Aerial crown-view tile of a tropical tree (Barro Colorado Island, Panama), acquired 20241014:
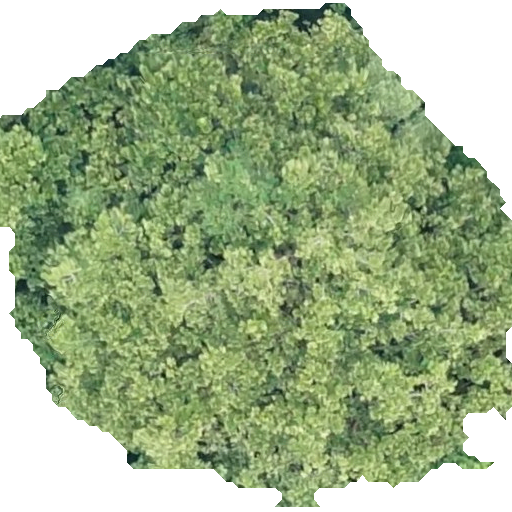
Species: Anacardium excelsum
GBIF accepted scientific name: Anacardium excelsum
Crown area: 305.657 m²